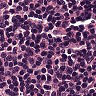
Metastatic tissue present: no